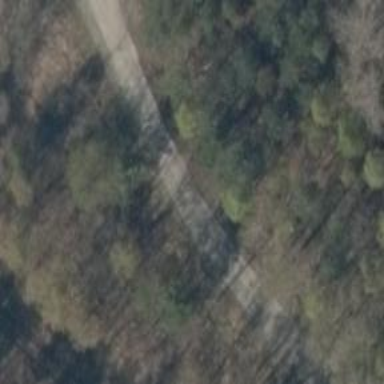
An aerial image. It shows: Paved track with Grade 1 surface.